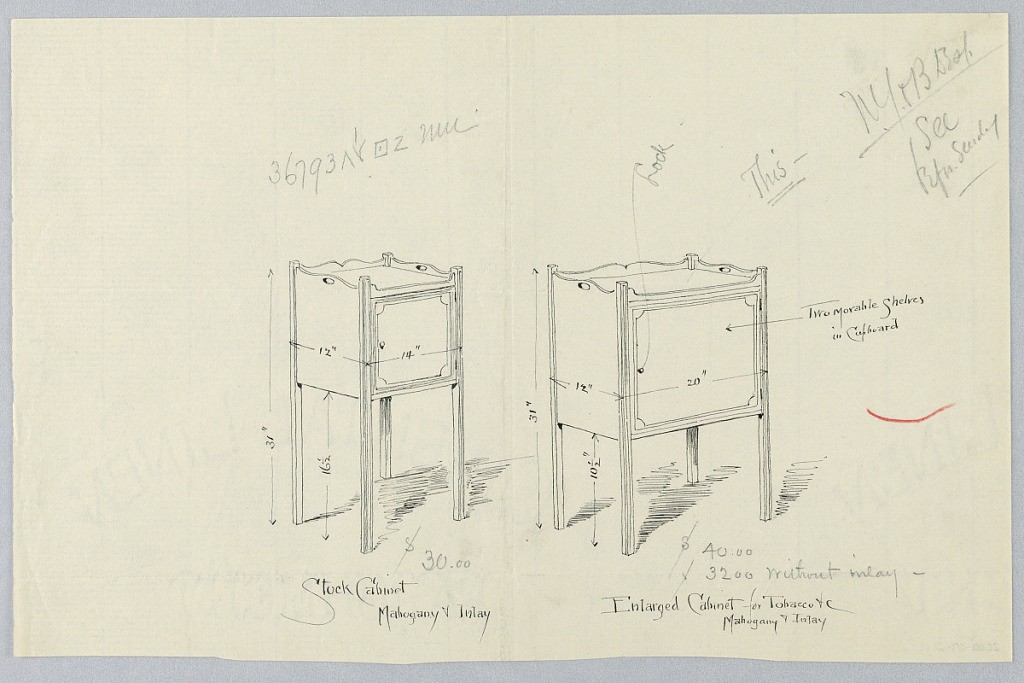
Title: Designs for Pair of Stock Cabinets
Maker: A.N. Davenport Co.
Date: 1900–05
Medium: Pen and black ink on thin cream paper
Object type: Drawing
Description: Two identical cabinet designs, one slightly larger: small rectangular cabinet with molded front door panel and molded back and side borders, the latter having oval hole on either side for carrying; raised on 4 straight reeded legs.